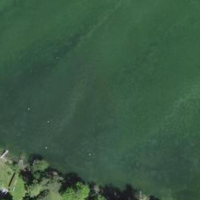
EUNIS habitat code: 14
Species observed at this site:
Cornus sanguinea